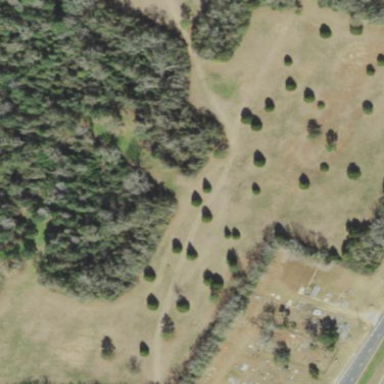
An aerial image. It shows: Cemetery.